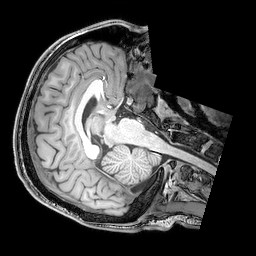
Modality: T1w
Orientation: axial
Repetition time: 0.00828 s
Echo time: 0.00388 s